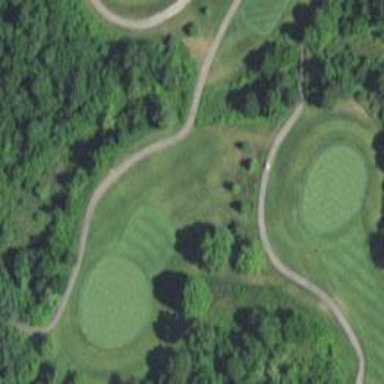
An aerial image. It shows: Golf hole.